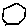
Label: hexagon